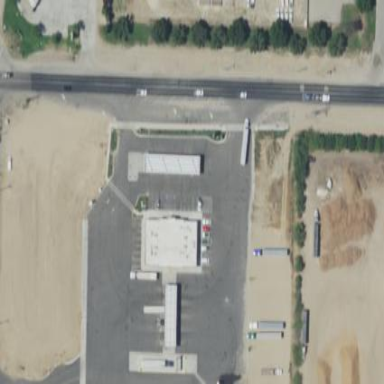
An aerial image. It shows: Commercial area.